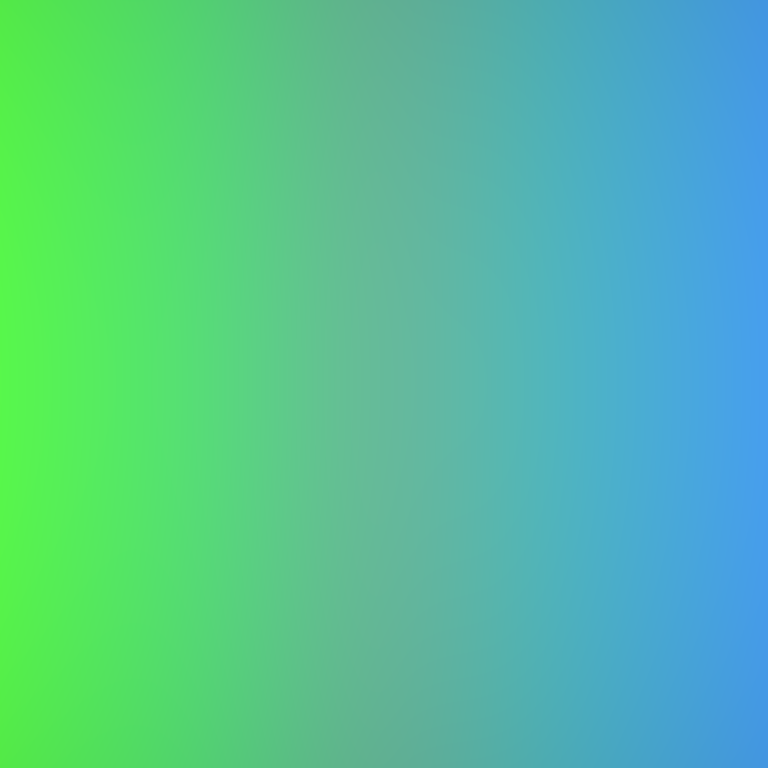
Abstract light effect, smooth gradient from vibrant green to cool blue, calm atmosphere, soft glow, no room, no furniture, no objects.